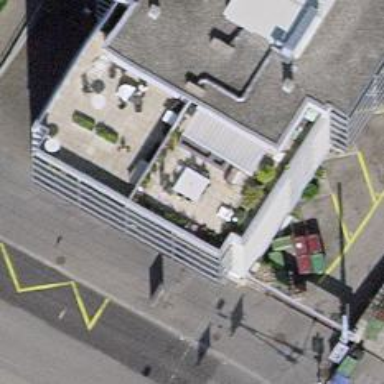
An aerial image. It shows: Fast food establishment.